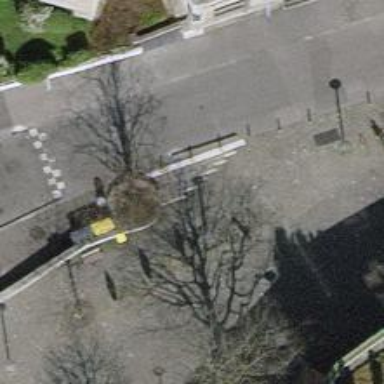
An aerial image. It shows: Traffic calming table.